Field crop: maize
Growth stage: 2
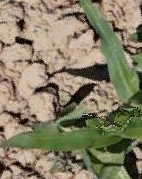
Species: maize